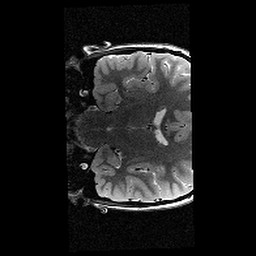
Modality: T2w
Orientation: coronal
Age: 10
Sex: female
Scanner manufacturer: siemens
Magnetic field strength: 3 T
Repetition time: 9.23 s
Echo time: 0.067 s